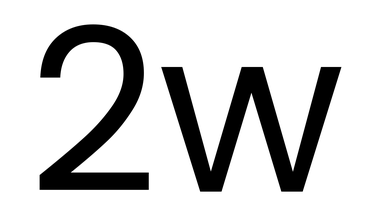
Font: Poppins-Regular